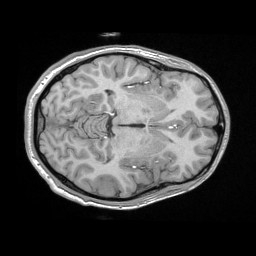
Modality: T1w
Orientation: axial